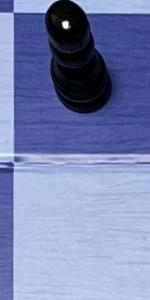
Label: Empty